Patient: sex M, age 32
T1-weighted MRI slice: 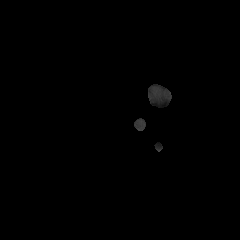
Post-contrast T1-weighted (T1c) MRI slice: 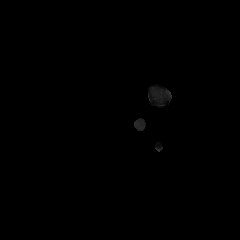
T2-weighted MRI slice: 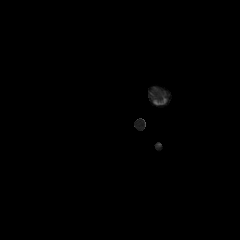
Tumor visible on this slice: no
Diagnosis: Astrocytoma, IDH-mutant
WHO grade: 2